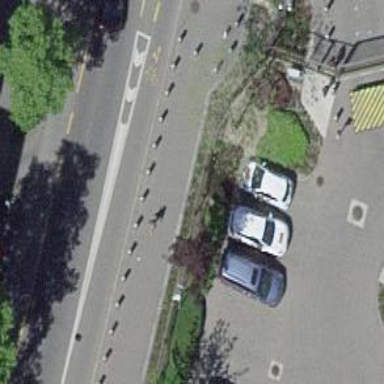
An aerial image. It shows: Bollard.